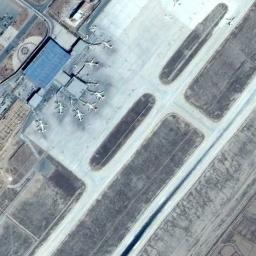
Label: airport